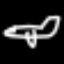
Label: airplane